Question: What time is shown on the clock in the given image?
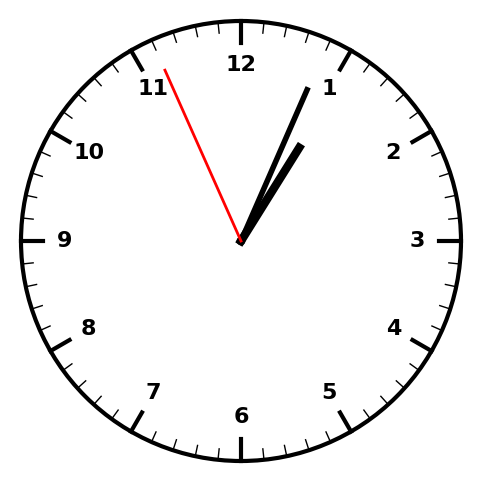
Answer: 01:03:56